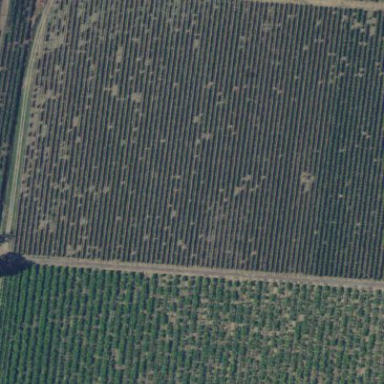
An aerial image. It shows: Vineyard growing grapes.